Field crop: maize
Growth stage: 2
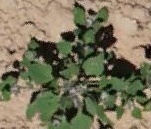
Species: chenopodium